Question: In highcharts, there are tick marks on the x-axis by default like this on the x-axis (Code Snippet below), but I can't find any way to create tick marks on the y axis. Is this posible?

'''
$(function () {
$('#container').highcharts({
title:{
text:''
},
xAxis: {
gridLineColor: 'transparent',
title: {
text: "x"
},
gridLineWidth: 1,
min: -5,
max: 5,
tickInterval: 1,
},
yAxis: {
gridLineColor: 'transparent',
title: {
text: "y"
},
min: -5,
max: 5,
tickInterval: 1,
lineWidth: 1,
title: {
text: null
}
},
legend: {
enabled: false
},
series: [{
type: "line",
marker: {
enabled: false
},
data: [
[-3, 3],
[-2, 2],
[-1, 1],
[0, 0],
[1, 1],
[2, 2],
[3, 3]
]
}]
});
});
'''
'''
<script src="https://code.jquery.com/jquery-1.11.1.min.js"></script>
<script src="http://code.highcharts.com/highcharts.js"></script>
<div id="container" style="width: 400px; height: 400px"></div>
'''
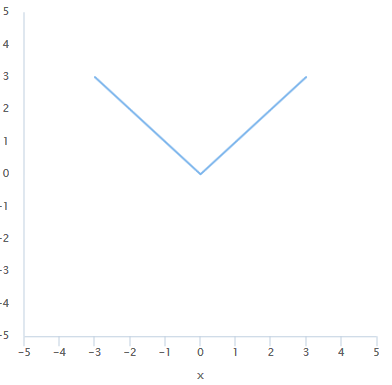
Answer: Simply use <URL>:
'''
yAxis: {
tickLength: 10,
tickWidth: 1
}
'''
Example: <URL>